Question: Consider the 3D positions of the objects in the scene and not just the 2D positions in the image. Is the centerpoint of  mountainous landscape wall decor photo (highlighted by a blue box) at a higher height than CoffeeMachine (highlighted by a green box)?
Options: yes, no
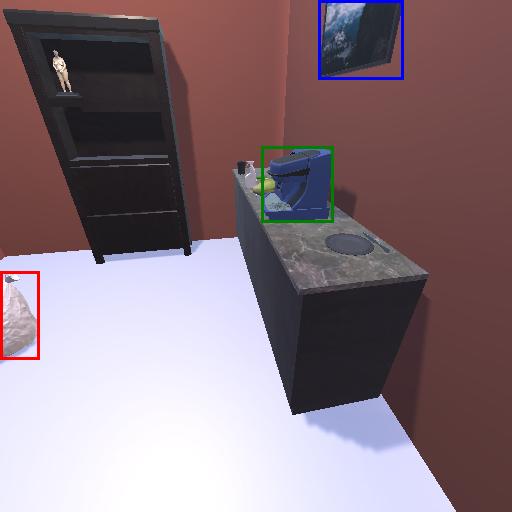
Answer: yes